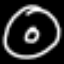
Label: donut